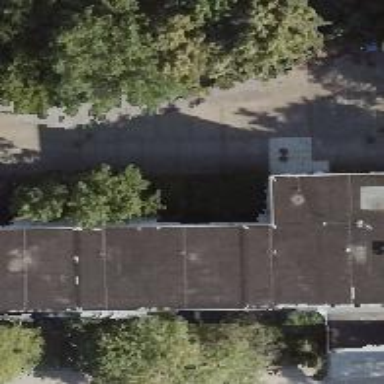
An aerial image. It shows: School building with flat roof.